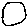
Label: circle